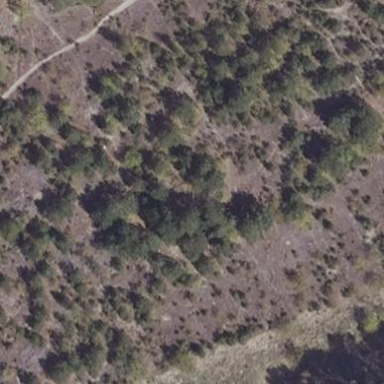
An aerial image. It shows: Patch of scrub vegetation.